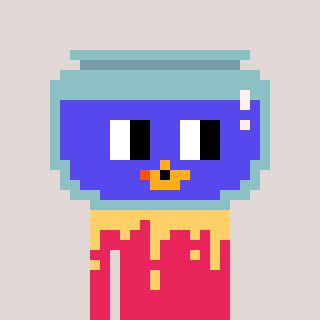
a pixel art character with square blue glasses, a goldfish-shaped head and a redpinkish-colored body on a warm background